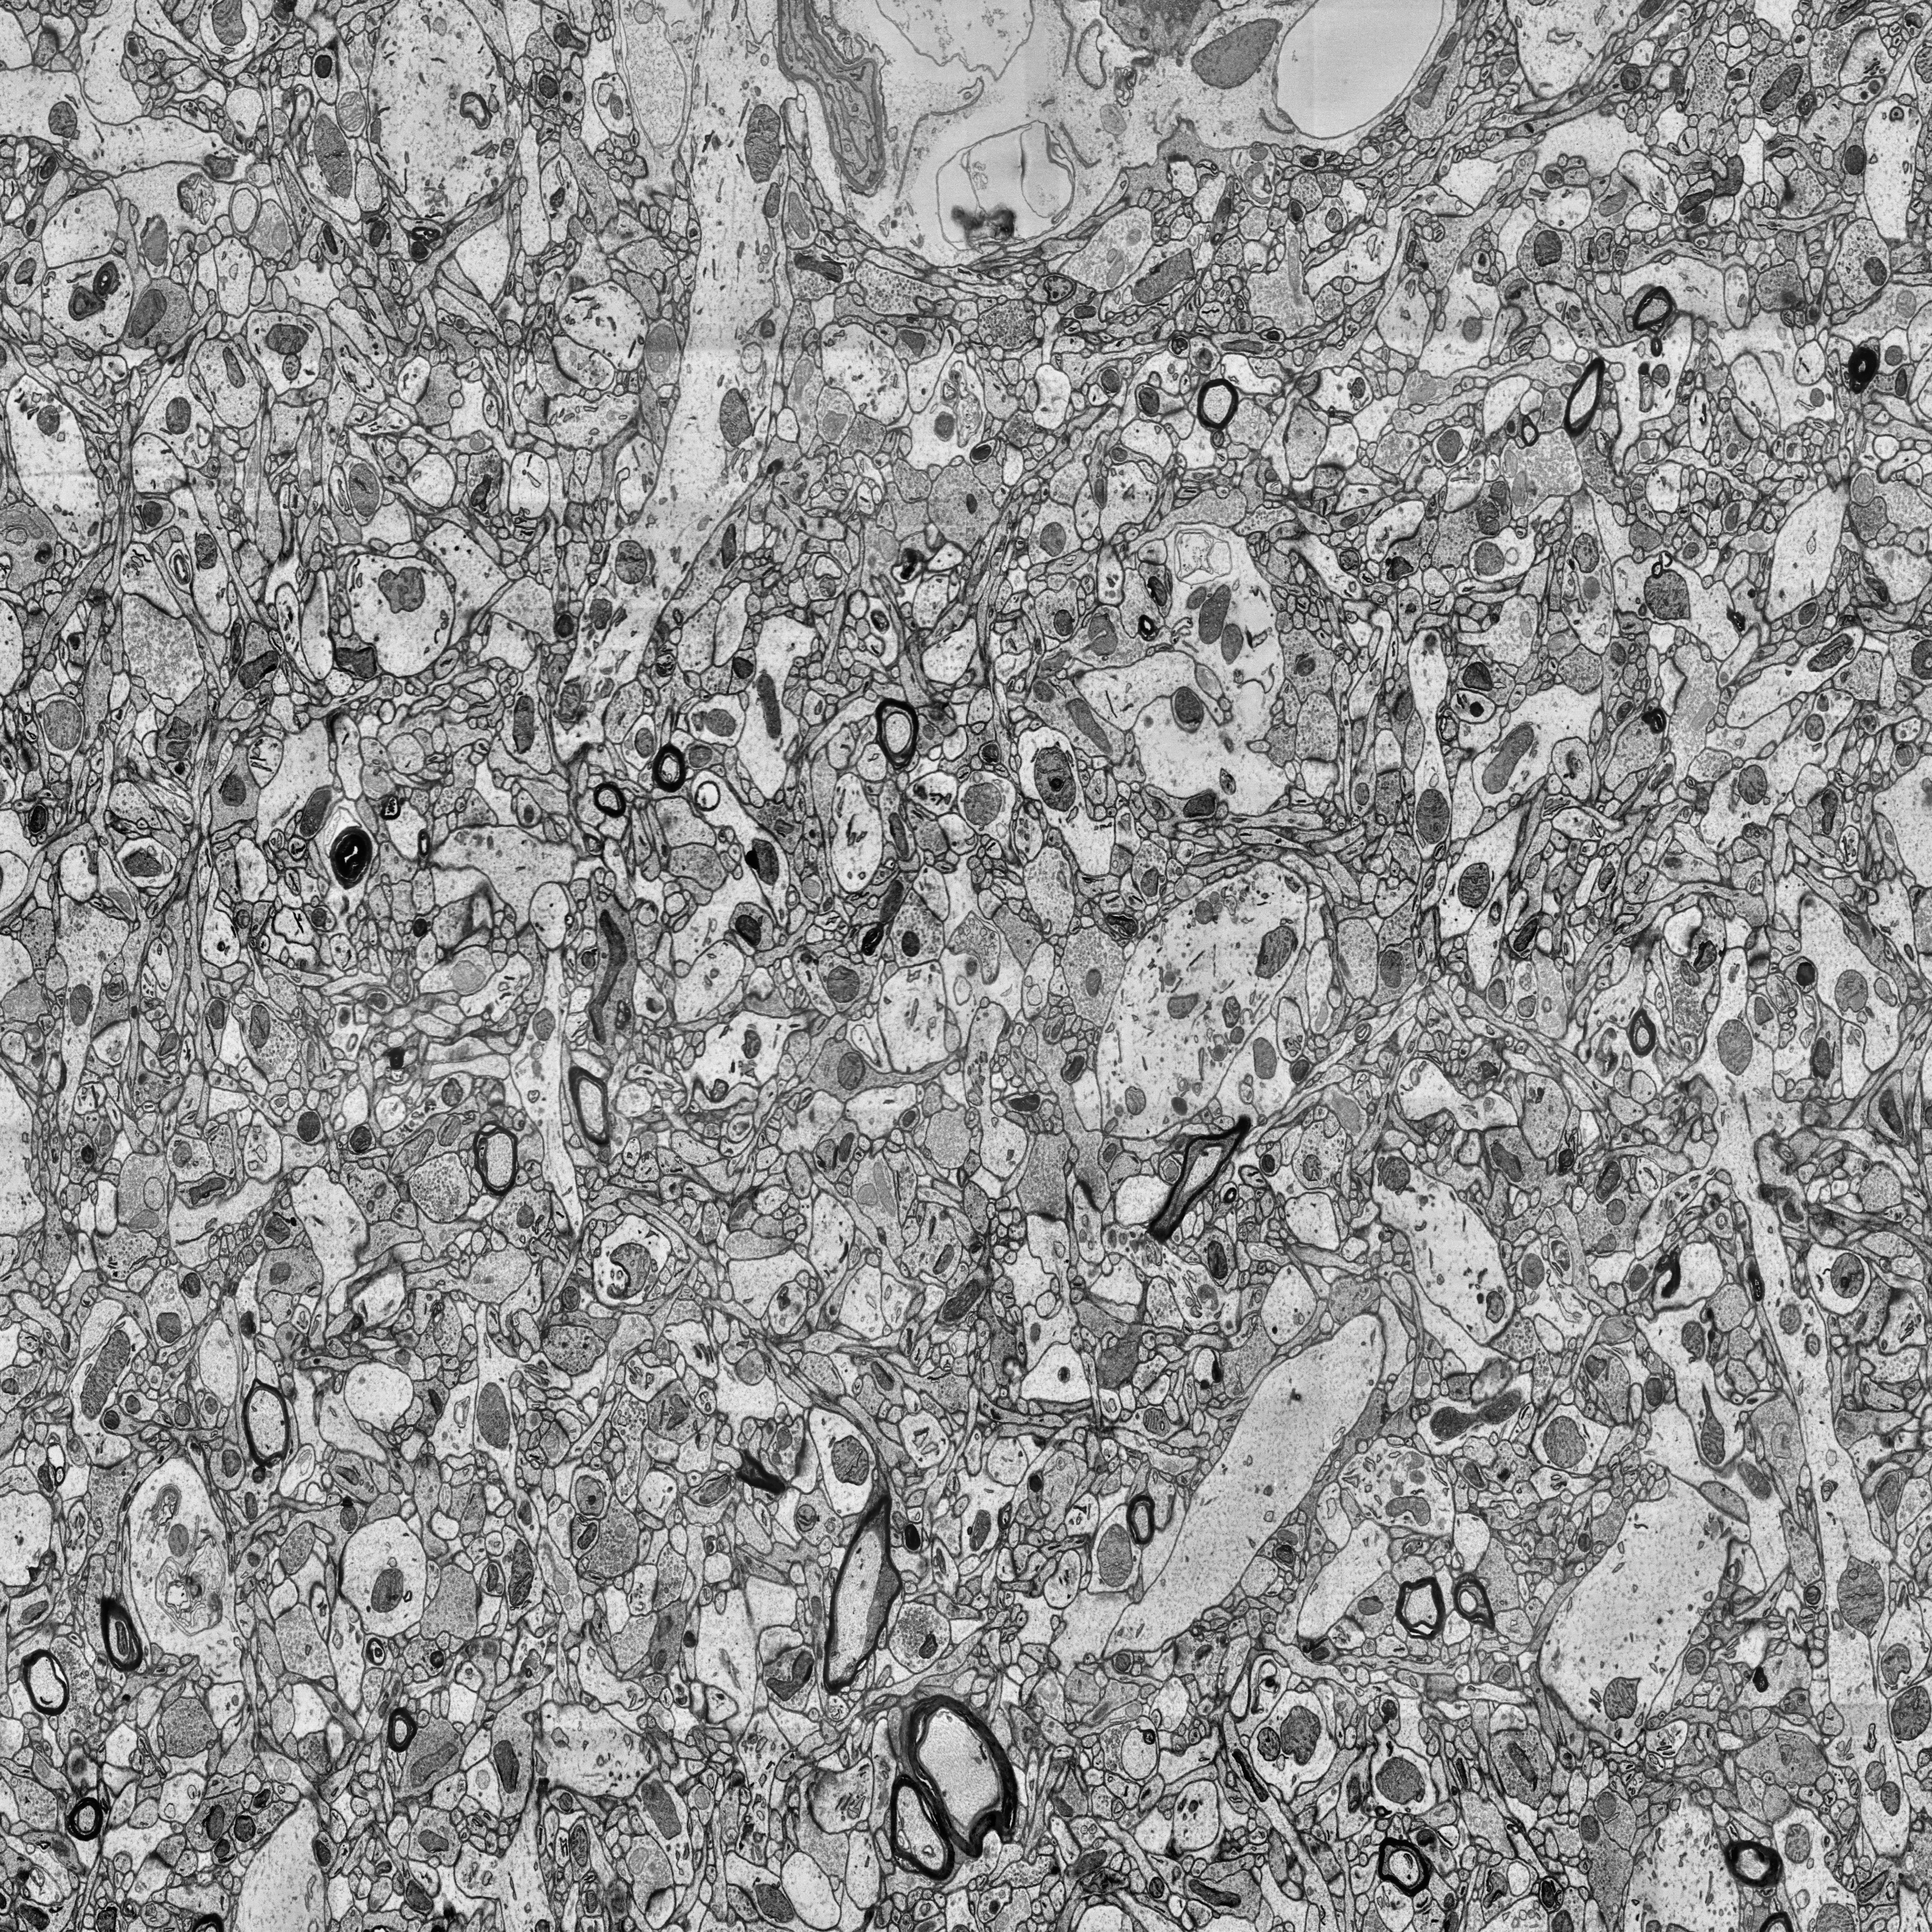
Electron microscopy slice of human cortex tissue
Slice depth (z): 111
Mitochondria instances in slice: 495